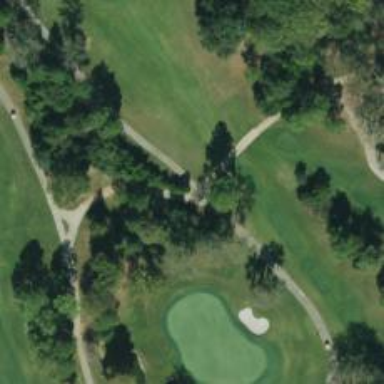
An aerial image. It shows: Path for both roads and golfers.